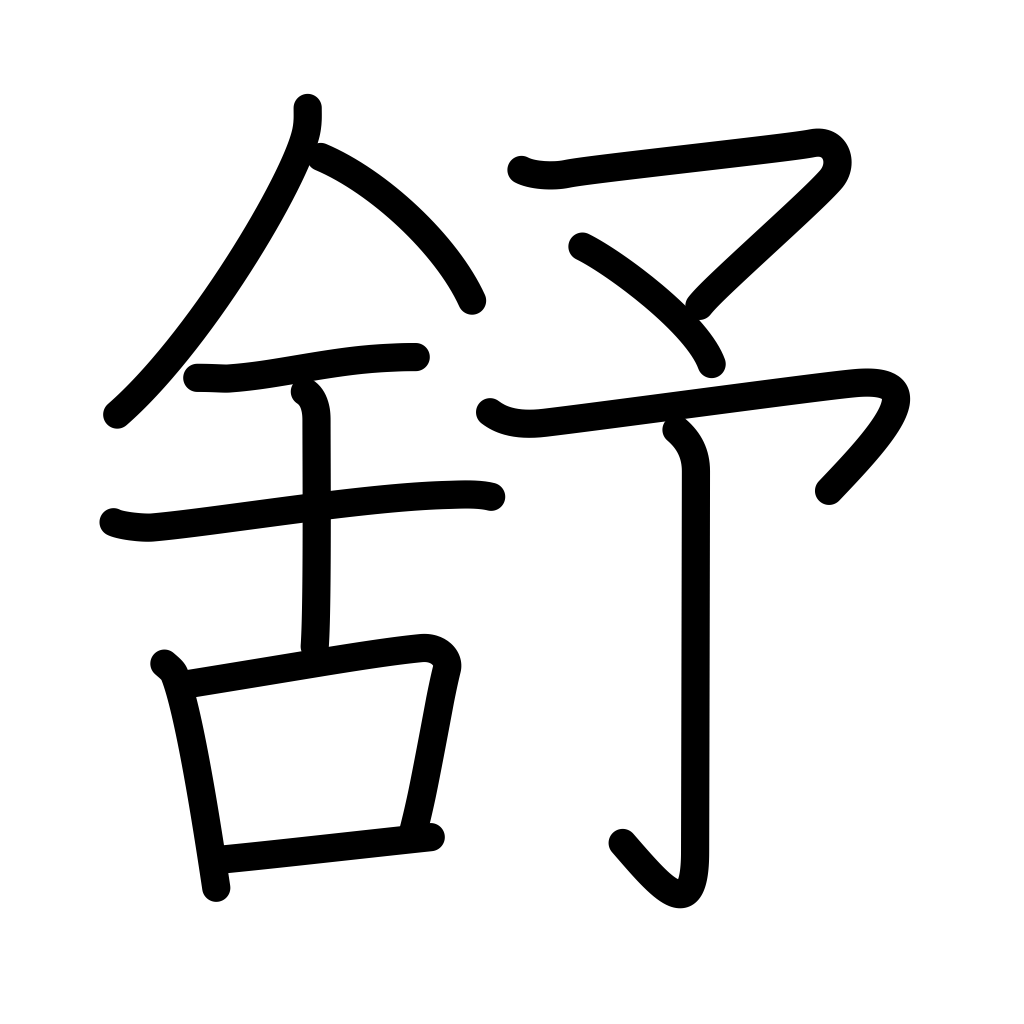
Meaning: stretch, loosen, open, relax, mention